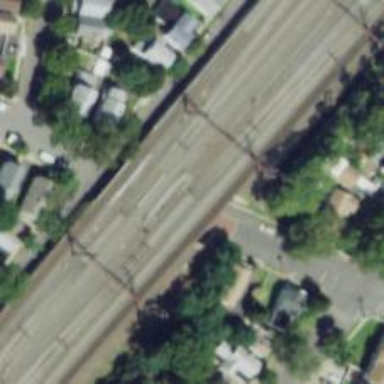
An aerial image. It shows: Railway bridge with electrified contact lines.